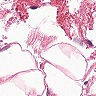
Metastatic tissue present: no